Field crop: tomato
Growth stage: 1
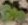
Species: solanum